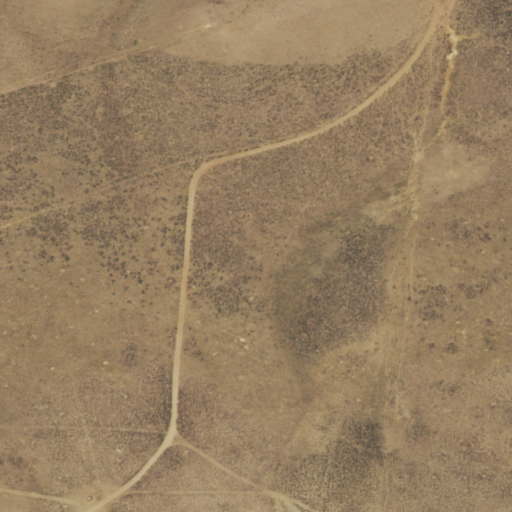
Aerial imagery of depression(s) in Wyoming named Eversole Basin containing shrub and grassland